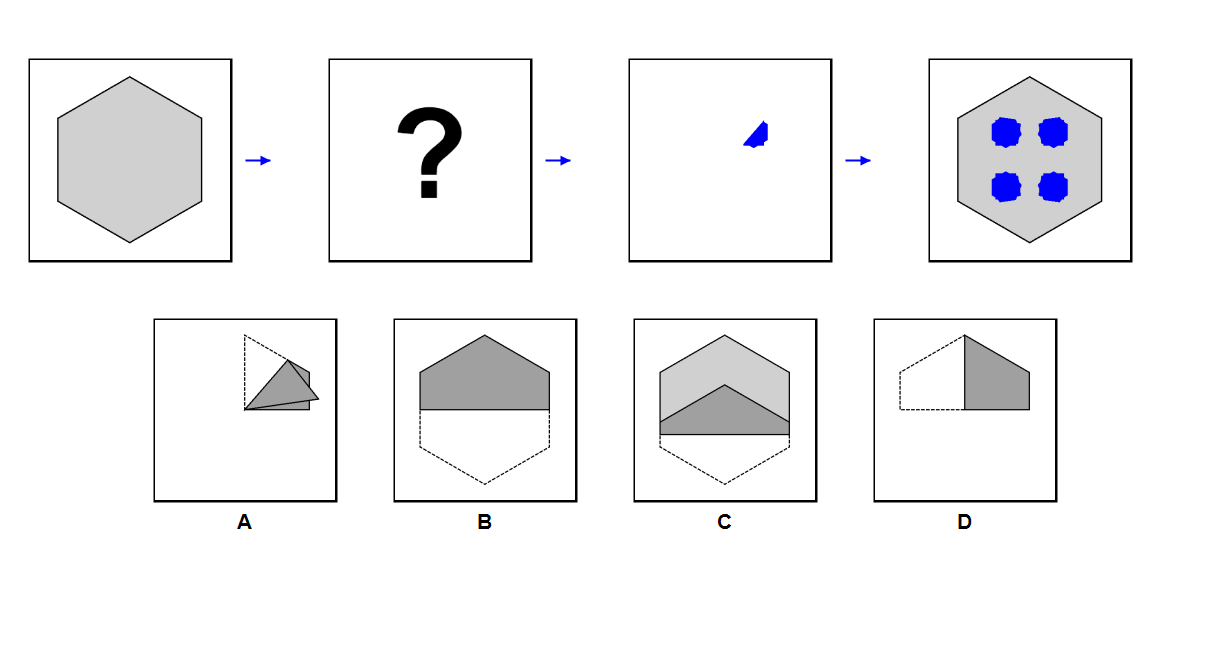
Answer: C